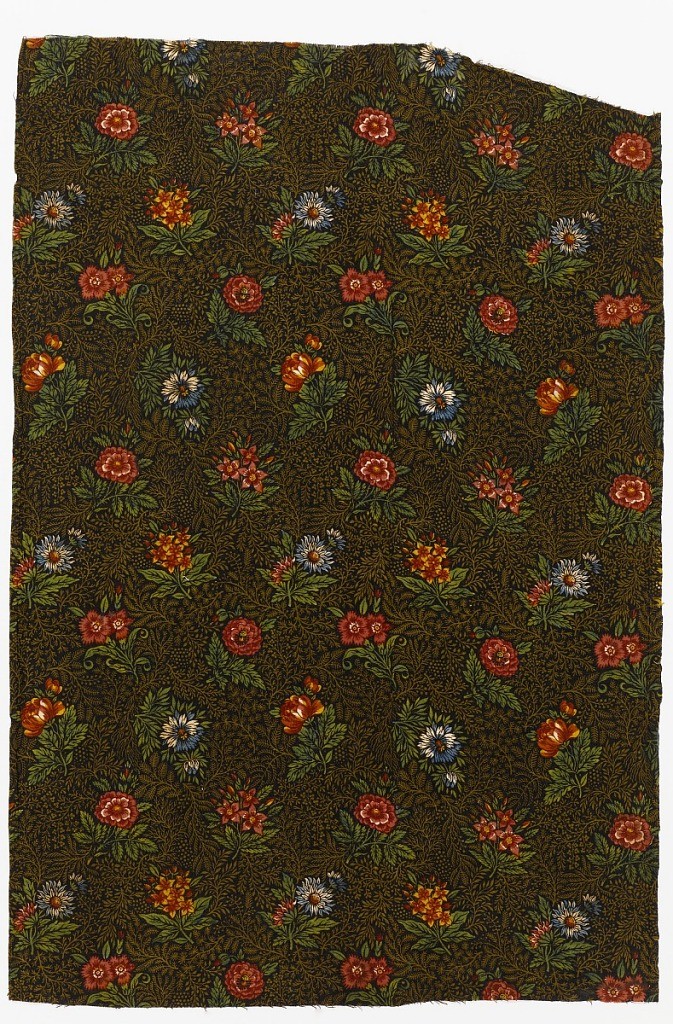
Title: Textile
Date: ca. 1790
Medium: cotton Technique: block printed
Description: Sprigs of red and blue flowers scattered over a ground print of fine foliage patterns densely drawn in brown on a black ground. Right selvedge intact.